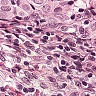
Metastatic tissue present: yes